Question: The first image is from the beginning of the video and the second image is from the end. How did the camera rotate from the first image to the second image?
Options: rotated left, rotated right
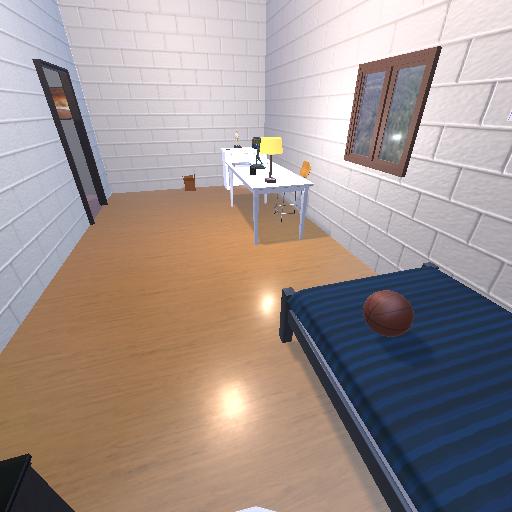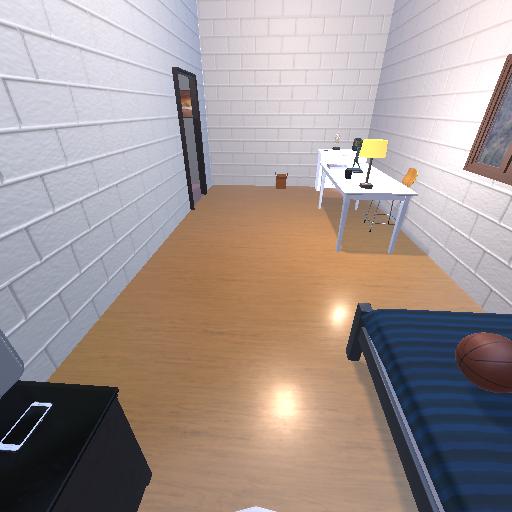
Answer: rotated left